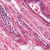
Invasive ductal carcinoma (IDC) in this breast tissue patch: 0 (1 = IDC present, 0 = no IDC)